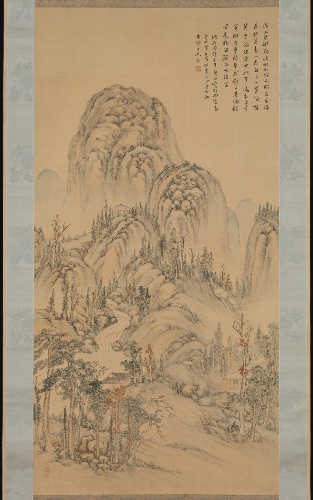
Artist: Noro Kaiseki
Artist bio: Japanese, 1747–1828
Date: 1822
Object type: Hanging scroll
Classification: Paintings
Medium: Hanging scroll; ink and color on silk
Culture: Japan
Period: Edo period (1615–1868)
Dimensions: Image: 53 3/4 x 26 7/8 in. (136.5 x 68.3 cm)
Overall: 86 3/8 x 36 7/8in. (219.4 x 93.7 cm)
Department: Asian Art
Credit line: The Harry G. C. Packard Collection of Asian Art, Gift of Harry G. C. Packard, and Purchase, Fletcher, Rogers, Harris Brisbane Dick, and Louis V. Bell Funds, Joseph Pulitzer Bequest, and The Annenberg Fund Inc. Gift, 1975
Accession year: 1975
Repository: Metropolitan Museum of Art, New York, NY
Tags: Landscapes|Mountains